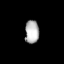
Tissue: lung
Cell type: Fibroblasts
Senescence score: 0.5562
Nuclear area (px): 314
Mean DAPI intensity: 179.535